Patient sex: M
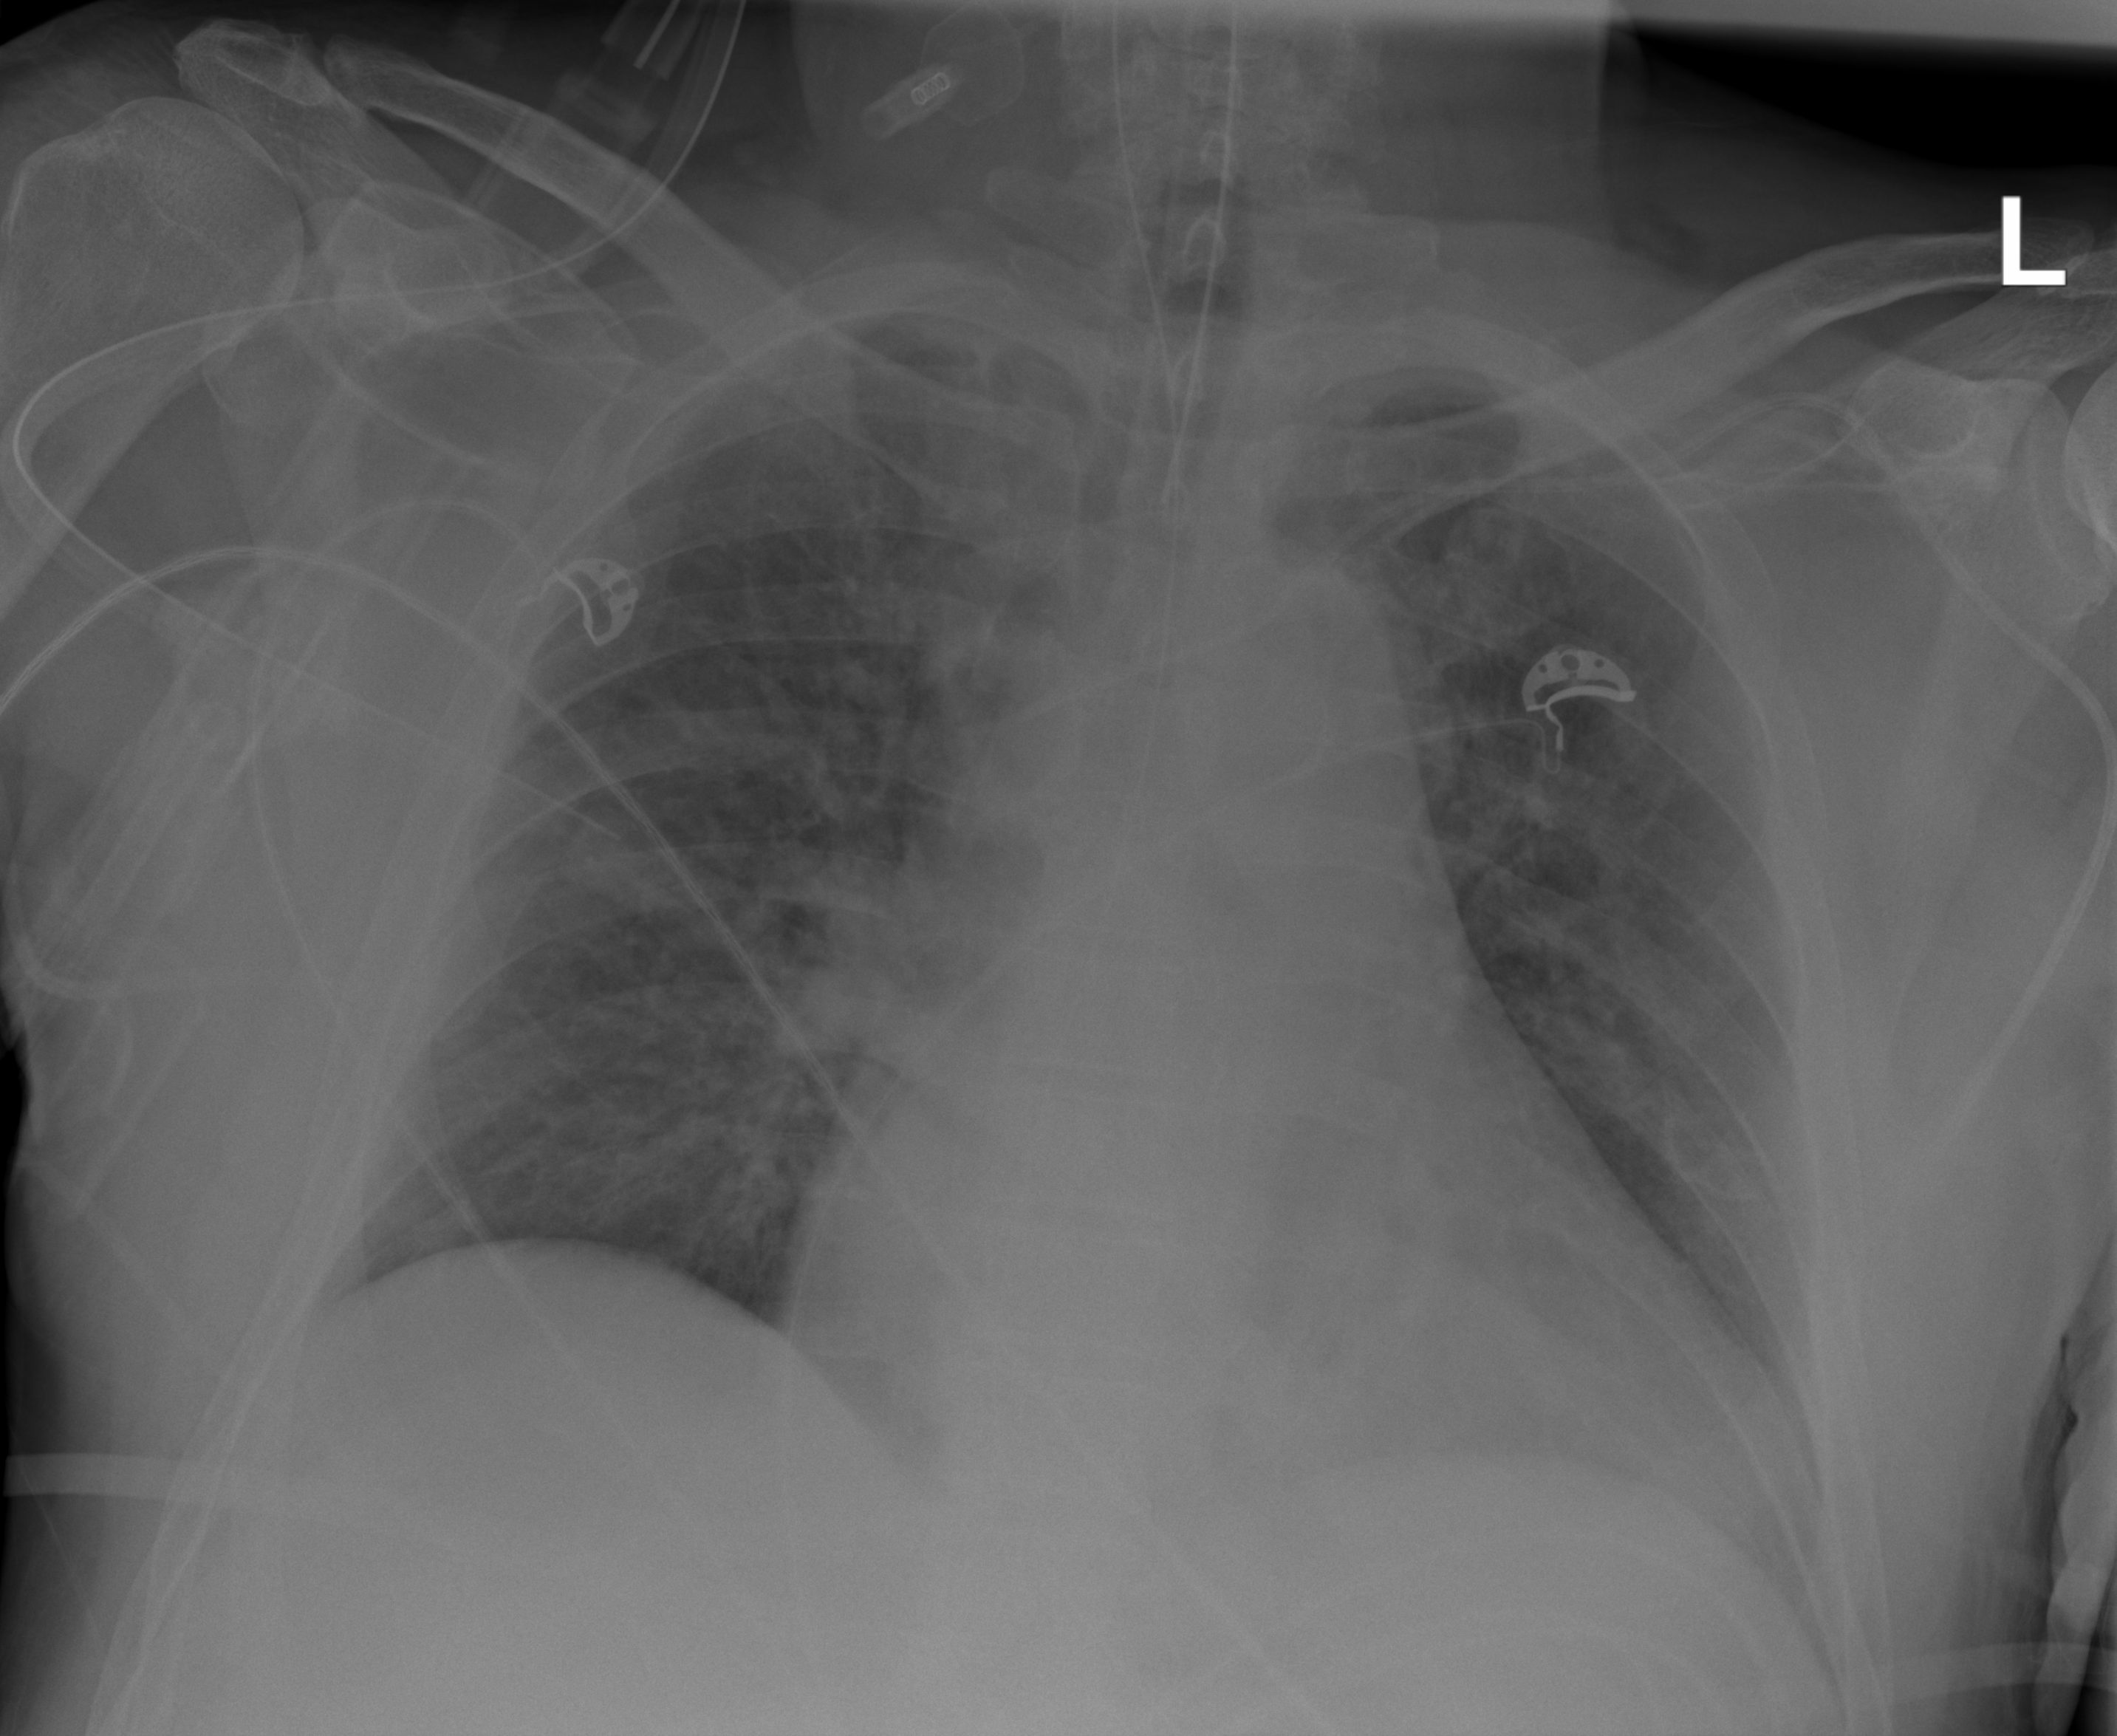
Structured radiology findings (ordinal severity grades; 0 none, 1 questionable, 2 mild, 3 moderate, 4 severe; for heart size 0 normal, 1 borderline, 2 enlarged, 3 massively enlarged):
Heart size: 2
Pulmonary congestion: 2
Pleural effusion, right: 0
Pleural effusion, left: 0
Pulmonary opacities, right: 1
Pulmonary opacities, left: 1
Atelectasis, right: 0
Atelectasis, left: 0